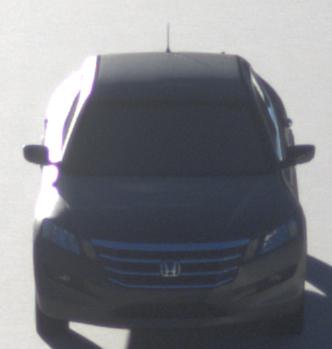
Make: Honda
Model: Crosstour
Detailed model: -
Model produced from: 2009
Model produced until: 2012
Doors: 4
Color: gray
Road condition: dry road
Daytime: sunrise or sunset
Contrast: high contrast